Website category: game
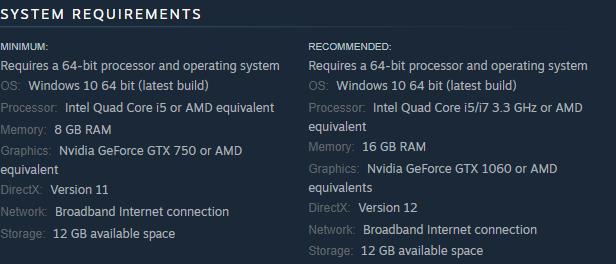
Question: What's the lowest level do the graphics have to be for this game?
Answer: Nvidia GeForce GTX 750 or AMD equivalent

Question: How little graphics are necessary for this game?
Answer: Nvidia GeForce GTX 750 or AMD equivalent

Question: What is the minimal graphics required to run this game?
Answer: Nvidia GeForce GTX 750 or AMD equivalent

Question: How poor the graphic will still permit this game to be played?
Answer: Nvidia GeForce GTX 750 or AMD equivalent

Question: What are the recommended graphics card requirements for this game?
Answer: Nvidia GeForce GTX 1060 or AMD equivalents

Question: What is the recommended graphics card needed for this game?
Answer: Nvidia GeForce GTX 1060 or AMD equivalents

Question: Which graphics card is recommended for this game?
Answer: Nvidia GeForce GTX 1060 or AMD equivalents

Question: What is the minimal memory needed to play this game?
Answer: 8 GB RAM

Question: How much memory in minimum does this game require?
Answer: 8 GB RAM

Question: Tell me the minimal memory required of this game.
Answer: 8 GB RAM

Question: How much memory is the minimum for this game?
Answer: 8 GB RAM

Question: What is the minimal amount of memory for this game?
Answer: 8 GB RAM

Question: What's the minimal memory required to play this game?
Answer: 8 GB RAM

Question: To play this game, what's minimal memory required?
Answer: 8 GB RAM

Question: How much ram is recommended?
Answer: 16 GB RAM

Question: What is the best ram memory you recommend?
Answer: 16 GB RAM

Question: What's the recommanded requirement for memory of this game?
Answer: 16 GB RAM

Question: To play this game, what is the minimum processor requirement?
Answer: Intel Quad Core i5 or AMD equivalent

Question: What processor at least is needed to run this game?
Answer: Intel Quad Core i5 or AMD equivalent

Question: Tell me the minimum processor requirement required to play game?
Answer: Intel Quad Core i5 or AMD equivalent

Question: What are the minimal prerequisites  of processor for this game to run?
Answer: Intel Quad Core i5 or AMD equivalent

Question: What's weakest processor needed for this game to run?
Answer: Intel Quad Core i5 or AMD equivalent

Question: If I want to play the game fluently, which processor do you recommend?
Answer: Intel Quad Core i5/i7 3.3 GHz or AMD equivalent

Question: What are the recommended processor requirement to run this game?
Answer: Intel Quad Core i5/i7 3.3 GHz or AMD equivalent

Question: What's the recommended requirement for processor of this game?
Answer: Intel Quad Core i5/i7 3.3 GHz or AMD equivalent

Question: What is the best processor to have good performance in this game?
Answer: Intel Quad Core i5/i7 3.3 GHz or AMD equivalent

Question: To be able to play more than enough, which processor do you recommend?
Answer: Intel Quad Core i5/i7 3.3 GHz or AMD equivalent